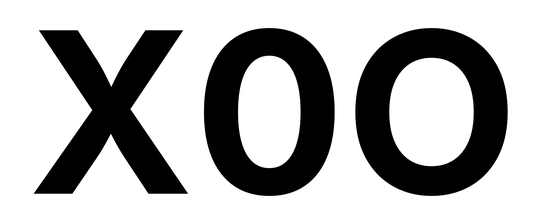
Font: Inter_Bold